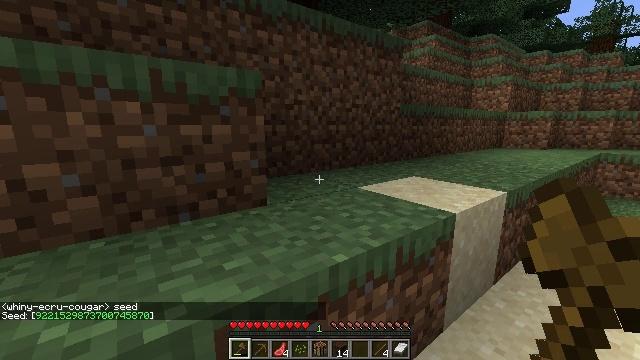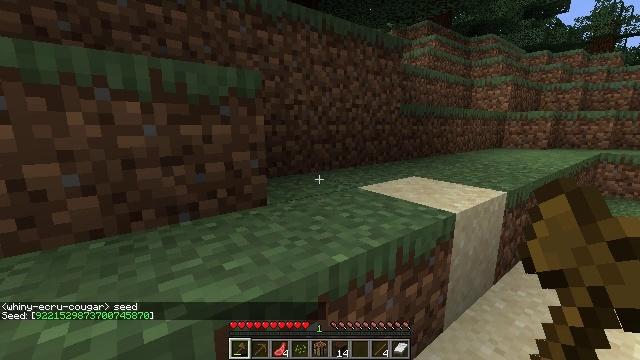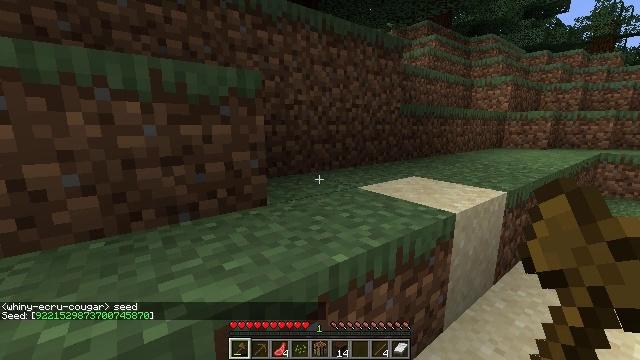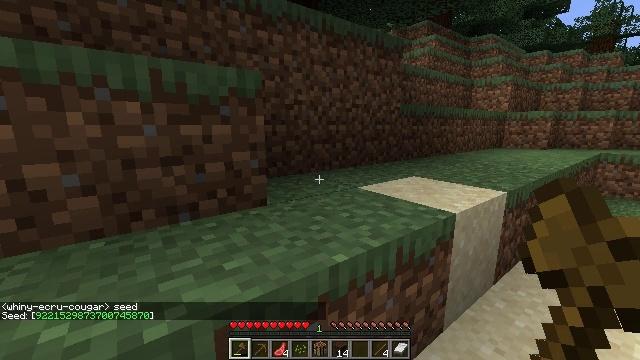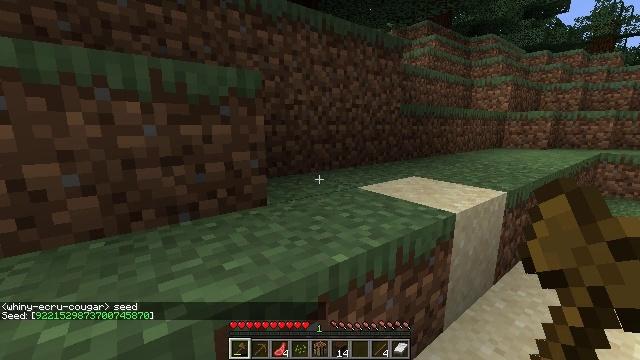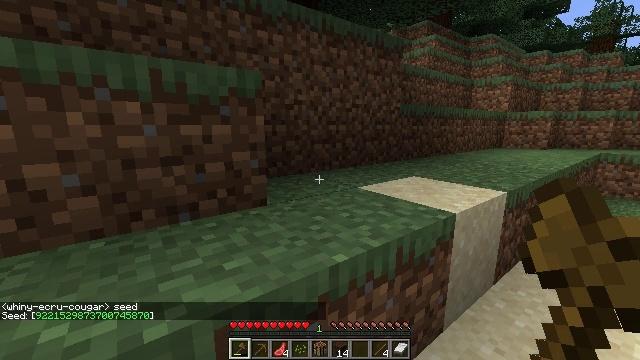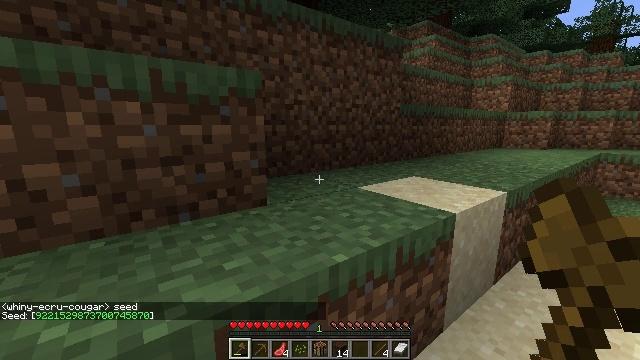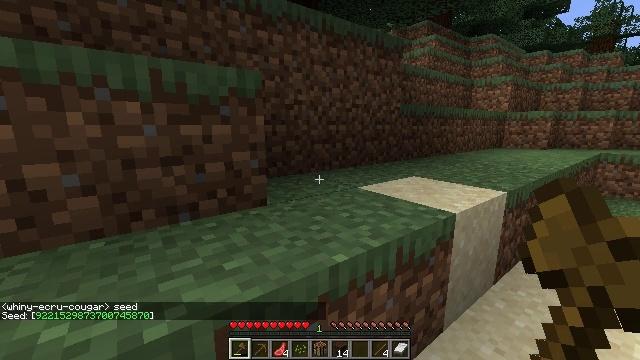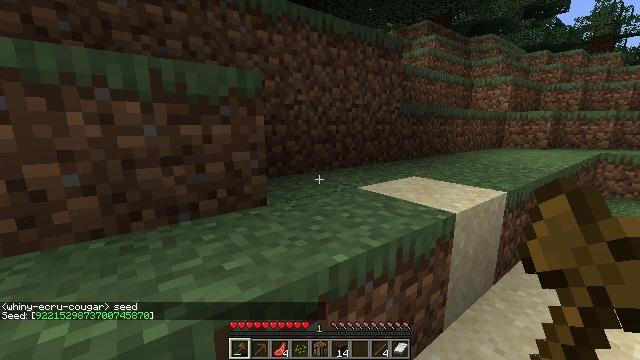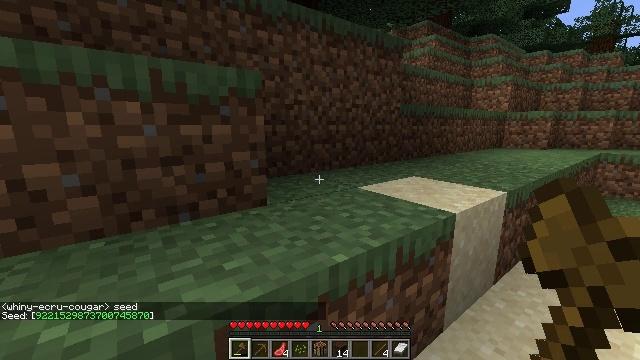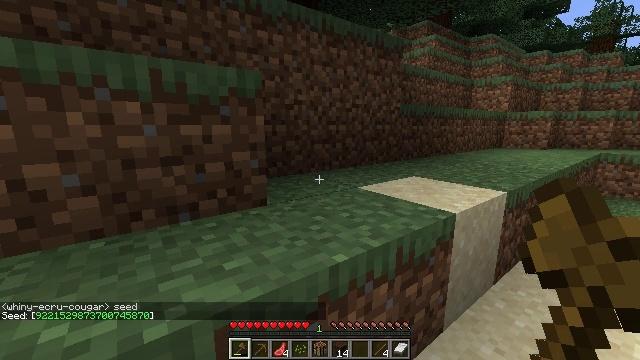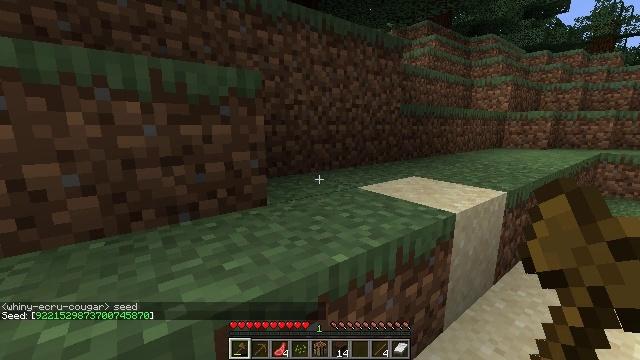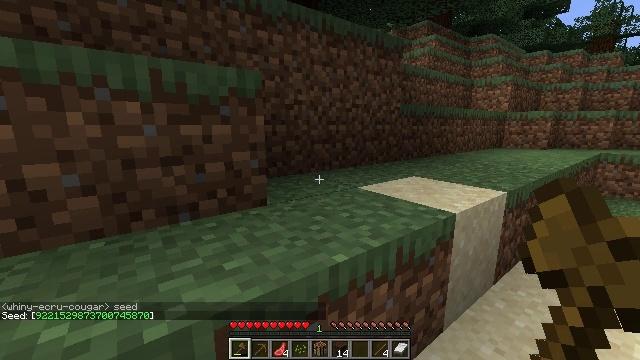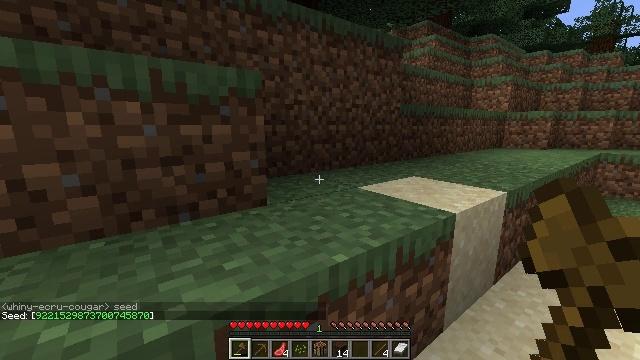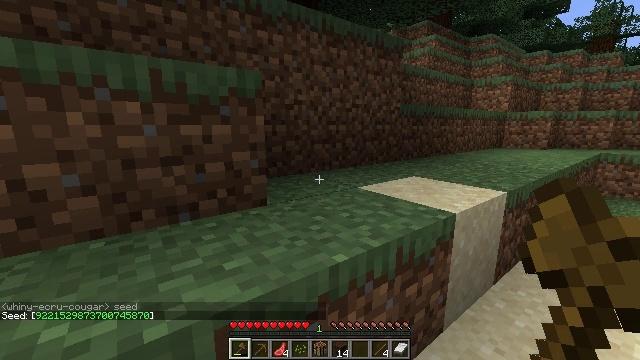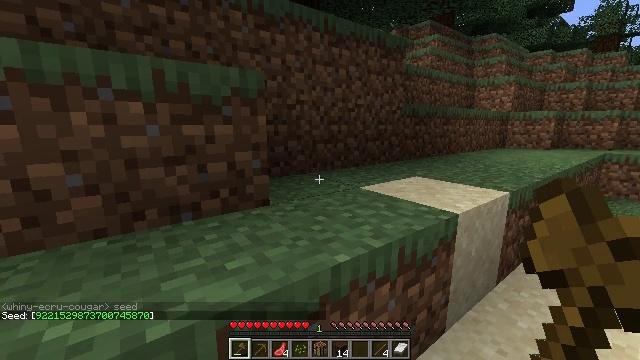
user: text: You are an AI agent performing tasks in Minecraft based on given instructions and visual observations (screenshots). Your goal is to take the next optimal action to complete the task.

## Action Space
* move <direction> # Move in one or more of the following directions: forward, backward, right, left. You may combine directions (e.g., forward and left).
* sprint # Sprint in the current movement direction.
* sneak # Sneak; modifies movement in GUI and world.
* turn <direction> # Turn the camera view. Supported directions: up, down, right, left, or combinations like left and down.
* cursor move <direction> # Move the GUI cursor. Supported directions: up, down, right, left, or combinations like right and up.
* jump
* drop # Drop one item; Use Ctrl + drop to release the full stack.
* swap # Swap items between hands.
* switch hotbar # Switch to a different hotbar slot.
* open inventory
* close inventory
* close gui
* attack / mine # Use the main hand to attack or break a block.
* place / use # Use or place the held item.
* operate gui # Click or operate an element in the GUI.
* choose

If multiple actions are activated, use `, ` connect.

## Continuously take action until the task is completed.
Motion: motion action
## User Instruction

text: Gather sweet berries from the bush.
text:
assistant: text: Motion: no_op
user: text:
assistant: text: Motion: no_op
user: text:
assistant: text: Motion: no_op
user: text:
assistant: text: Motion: no_op
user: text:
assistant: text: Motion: no_op
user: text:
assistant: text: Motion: no_op
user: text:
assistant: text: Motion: no_op
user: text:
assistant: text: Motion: no_op
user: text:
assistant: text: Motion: no_op
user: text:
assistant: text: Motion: no_op
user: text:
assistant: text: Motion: no_op
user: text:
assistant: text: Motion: no_op
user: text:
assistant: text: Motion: no_op
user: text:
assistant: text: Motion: no_op
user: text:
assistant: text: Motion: no_op
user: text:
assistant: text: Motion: turn left
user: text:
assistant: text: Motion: no_op
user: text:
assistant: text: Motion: no_op
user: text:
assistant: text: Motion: no_op
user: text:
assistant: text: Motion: no_op
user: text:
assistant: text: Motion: no_op
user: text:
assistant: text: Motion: no_op
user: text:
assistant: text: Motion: no_op
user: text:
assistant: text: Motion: no_op
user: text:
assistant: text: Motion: no_op
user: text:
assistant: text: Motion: no_op
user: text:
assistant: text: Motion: no_op
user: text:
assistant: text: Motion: open gui
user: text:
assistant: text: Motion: cursor move left and down
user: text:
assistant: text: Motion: cursor move left and down